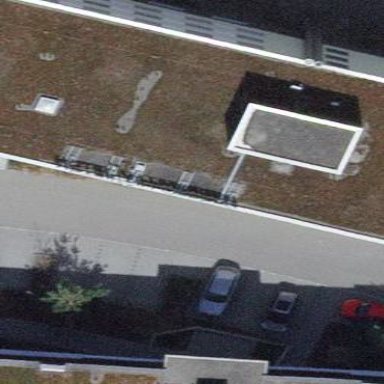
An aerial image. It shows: Hotel building.